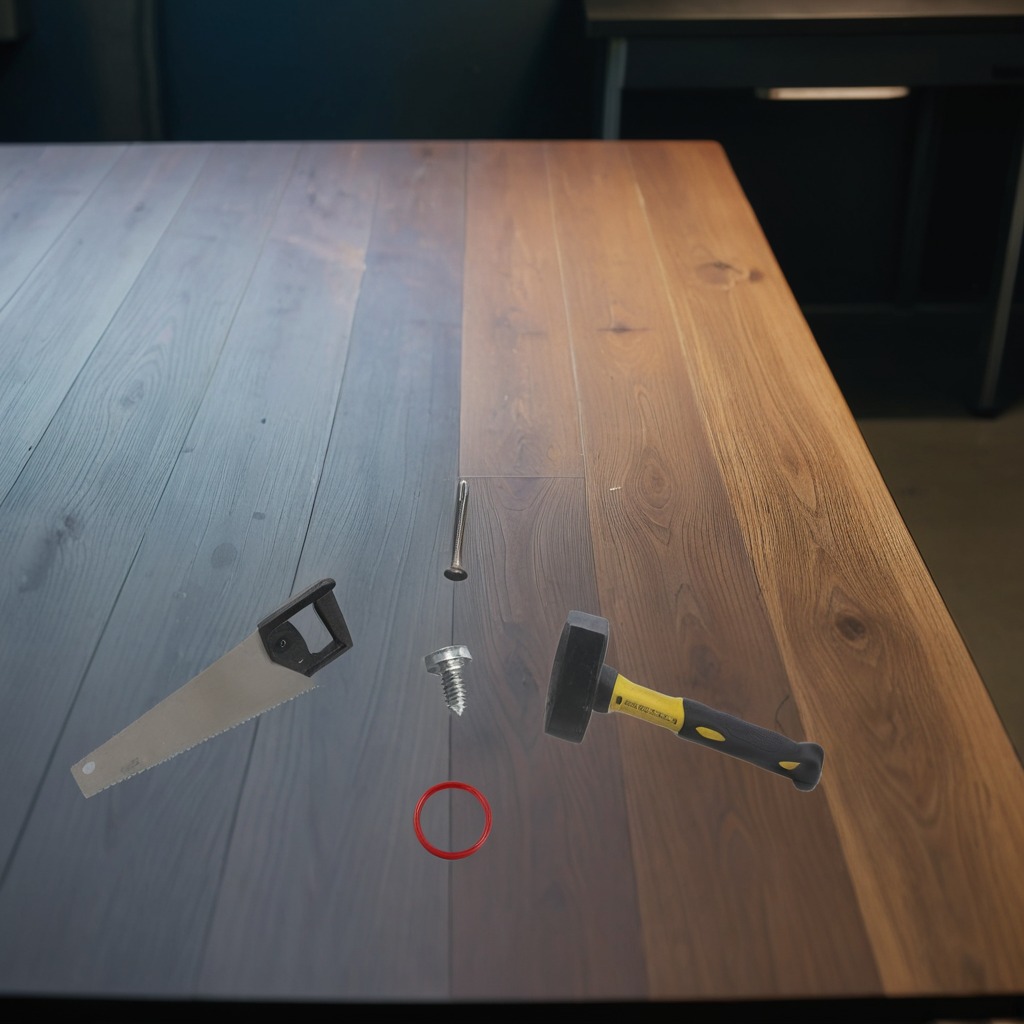
A rubber Oring, a hammer, an iron nail, a metal machine screw, and a handheld metal saw are lying on a table in a small garage at twilight.